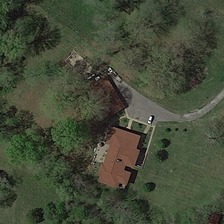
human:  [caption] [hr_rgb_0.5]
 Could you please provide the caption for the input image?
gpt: here is a house with a red roof .

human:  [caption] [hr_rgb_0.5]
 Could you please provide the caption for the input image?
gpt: here is a house with a red roof .

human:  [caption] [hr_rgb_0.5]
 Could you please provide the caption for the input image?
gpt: the house is surrounded by a large number of trees and lawns .

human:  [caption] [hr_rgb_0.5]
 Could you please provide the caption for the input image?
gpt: the house is surrounded by a large number of trees and lawns .

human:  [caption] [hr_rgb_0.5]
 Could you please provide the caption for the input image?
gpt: here is a house with a red roof .